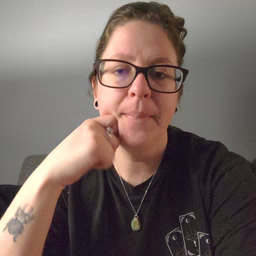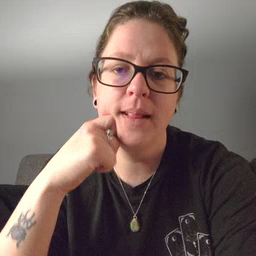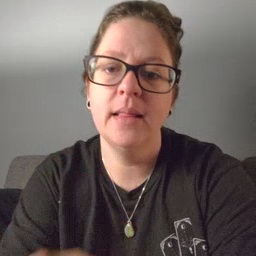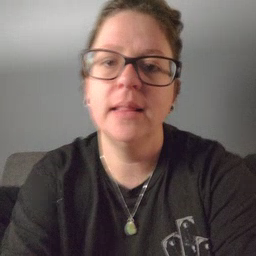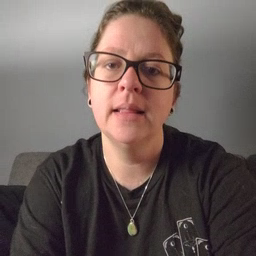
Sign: apple